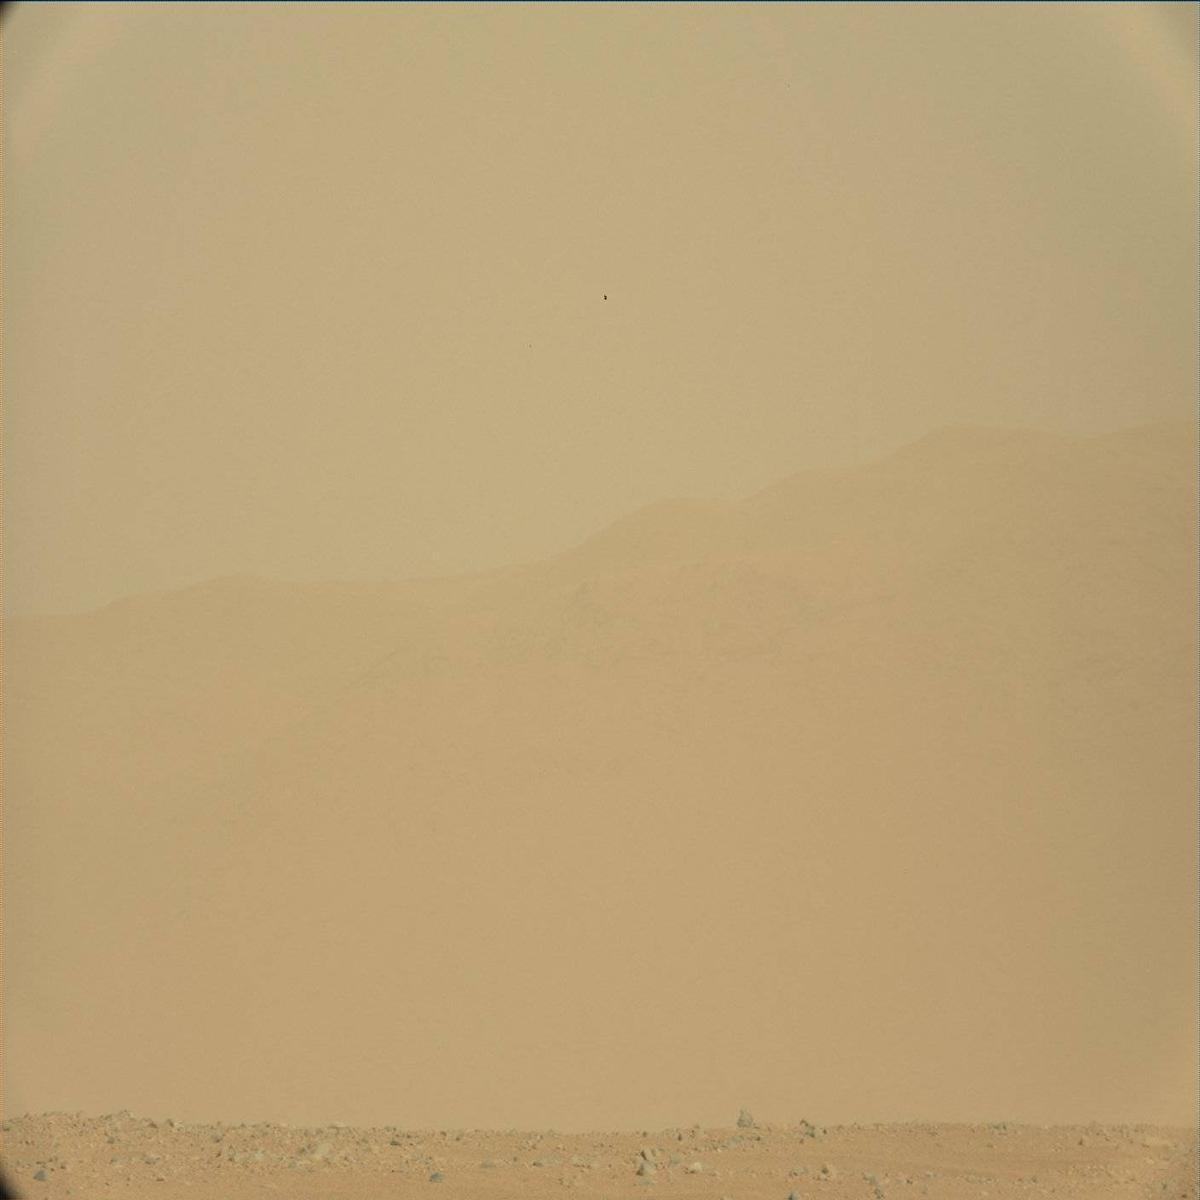
Terrain classes present: Bedrock, Ridge, Rock, Sand / Soil, Sky